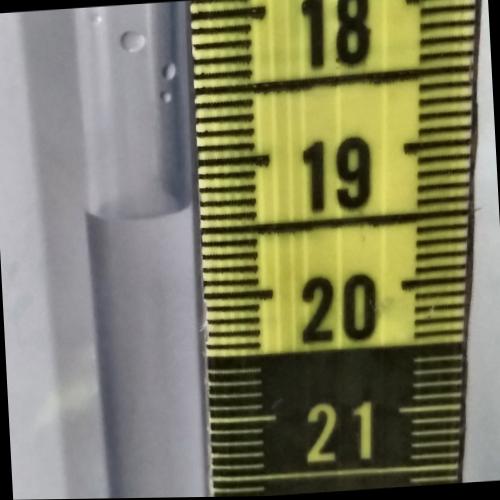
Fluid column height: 19.3 cm